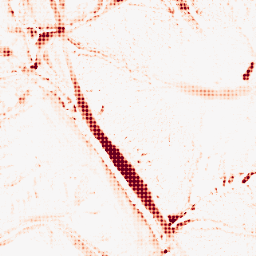
Category: morphological
Decomposition family: tophat
Decomposition parameters: size: 10
mode: white
Upsampling method: sinc_blackman
Upsampling parameters: scale: 8
kernel_size: 8
Upsampling scale: 8